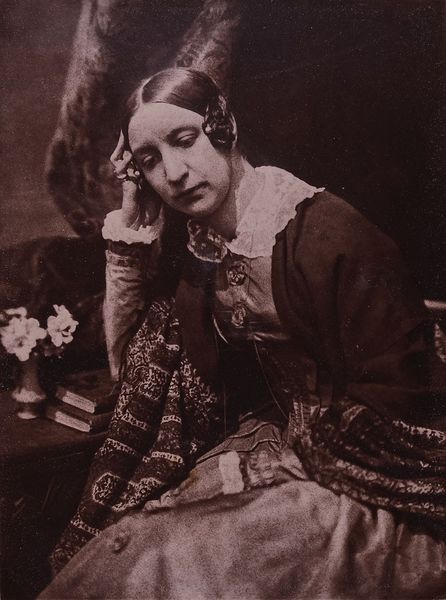
Titel: Lady Eastlake
Künstler: David Octavius Hill
Standort: Hamburg
Institution: Museum für Kunst und Gewerbe Hamburg
Schlagwörter: frau, schal, gesten, portrait, figur, papier, halstuch, foto, fotografie, photographie, photo, lichtbild, bildwerke, angewandte und bildende kunst, hessische systematik, porträt, armhaltungen, porträtfotografie, porträtphotographie, hüftbild, pigmentdruck, kartonpassepartout